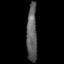
Tissue: lung
Cell type: Endothelial cells
Senescence score: 0.2437
Nuclear area (px): 591
Mean DAPI intensity: 94.525